Question: jQuery mobile has 5 inbuilt themes
<URL>

But design of the mobile website which I'm making is different an icons are also different.
How and where to write custom css and change default icon to custom icon?
Should i choose any default theme's CSS and make changes in that?
Should i replace the default icons with my icons to keep the same name?
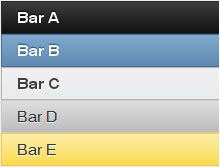
Answer: I would resist making changes to the core jQM CSS file, instead override what you want in your own CSS. For themes, you need to roll your own as follows:
> A new ThemeRoller tool will launched with the jQuery Mobile 1.0 release in 2011. In the meantime, it's simple to manually edit the base swatches in the default theme and/or add additional swatches by editing the theme css file: copy a block of swatch styles, rename the classes with the new swatch letter name, and tweak colors.
<URL>
... and for custom button icons, here's what the documentation has to say:
> To use custom icons, specify a data-icon value that has a unique name like myapp-email and the button plugin will generate a class by prefixing ui-icon- to the data-icon value and apply it to the button. You can then write a CSS rule that targets the ui-icon-myapp-email class to specify the icon background source. To maintain visual consistency, create a white icon 18x18 pixels saved as a PNG-8 with alpha transparency.
<URL>